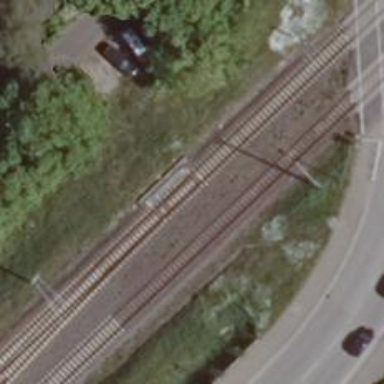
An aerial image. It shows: Railway switch.